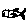
Label: fish